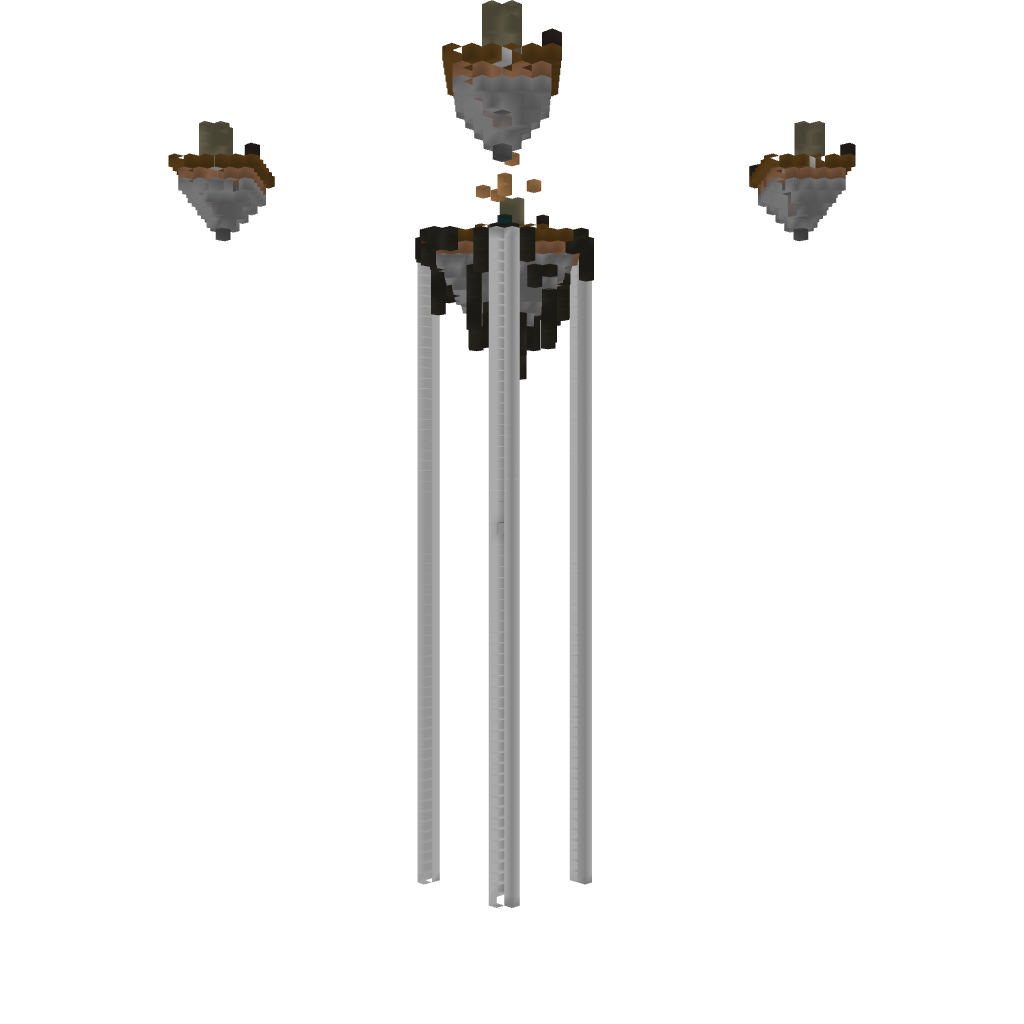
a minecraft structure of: SkyWars 4/4